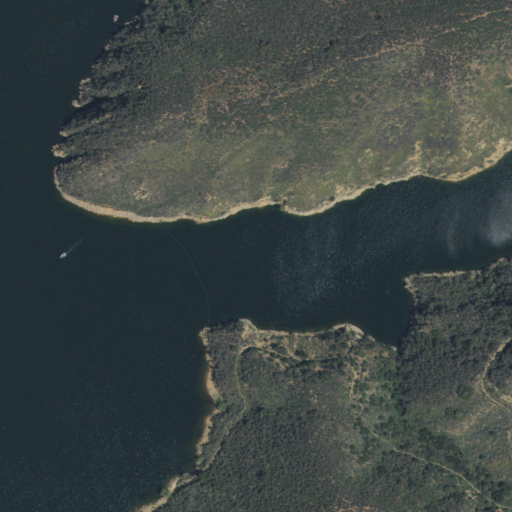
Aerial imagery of valley in California named Dry Gulch containing shrub, open water, open development, grassland, and herbaceous wetlands